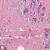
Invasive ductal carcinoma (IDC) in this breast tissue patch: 0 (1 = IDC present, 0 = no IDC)